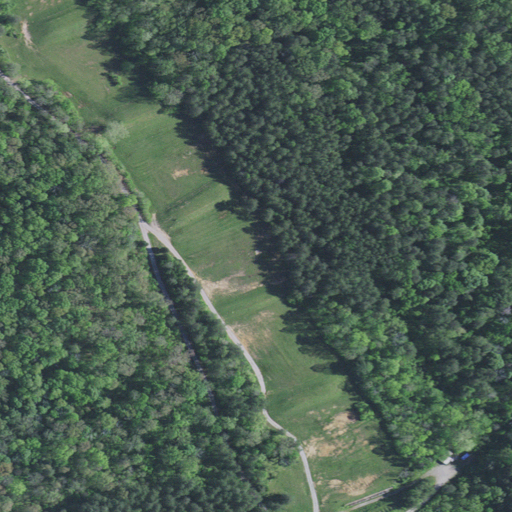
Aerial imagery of mountain in Kentucky named Scott Mountain containing deciduous forest, evergreen forest, pasture, mixed forest, and open development